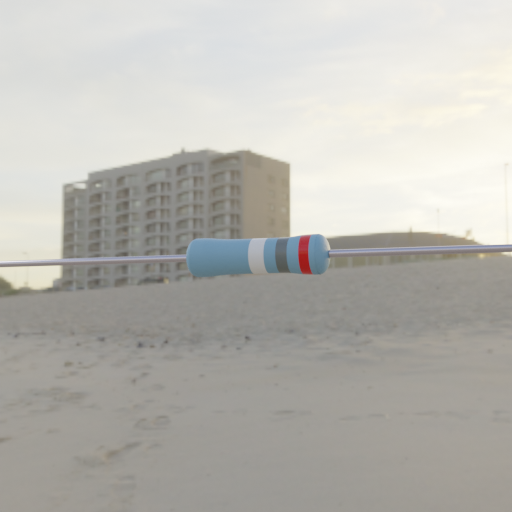
Resistor colour bands (in order): white, gray, red